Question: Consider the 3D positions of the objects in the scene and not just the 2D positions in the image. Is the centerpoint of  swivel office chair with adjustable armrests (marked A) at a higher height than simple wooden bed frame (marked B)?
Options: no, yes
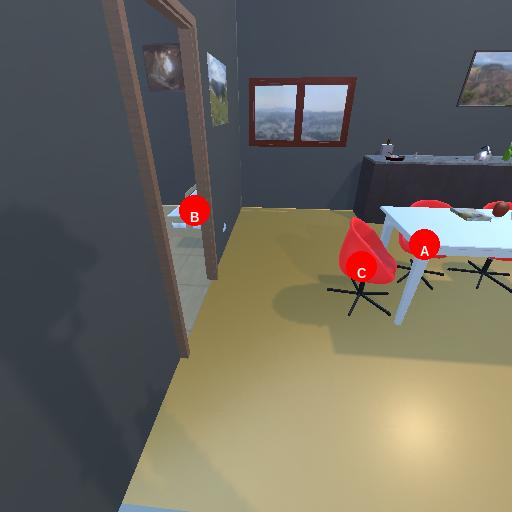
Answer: no